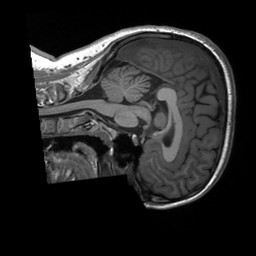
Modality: T1w
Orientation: sagittal
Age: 24
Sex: female
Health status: ill
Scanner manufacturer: siemens
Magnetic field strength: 3 T
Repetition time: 2.3 s
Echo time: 0.00232 s